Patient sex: M
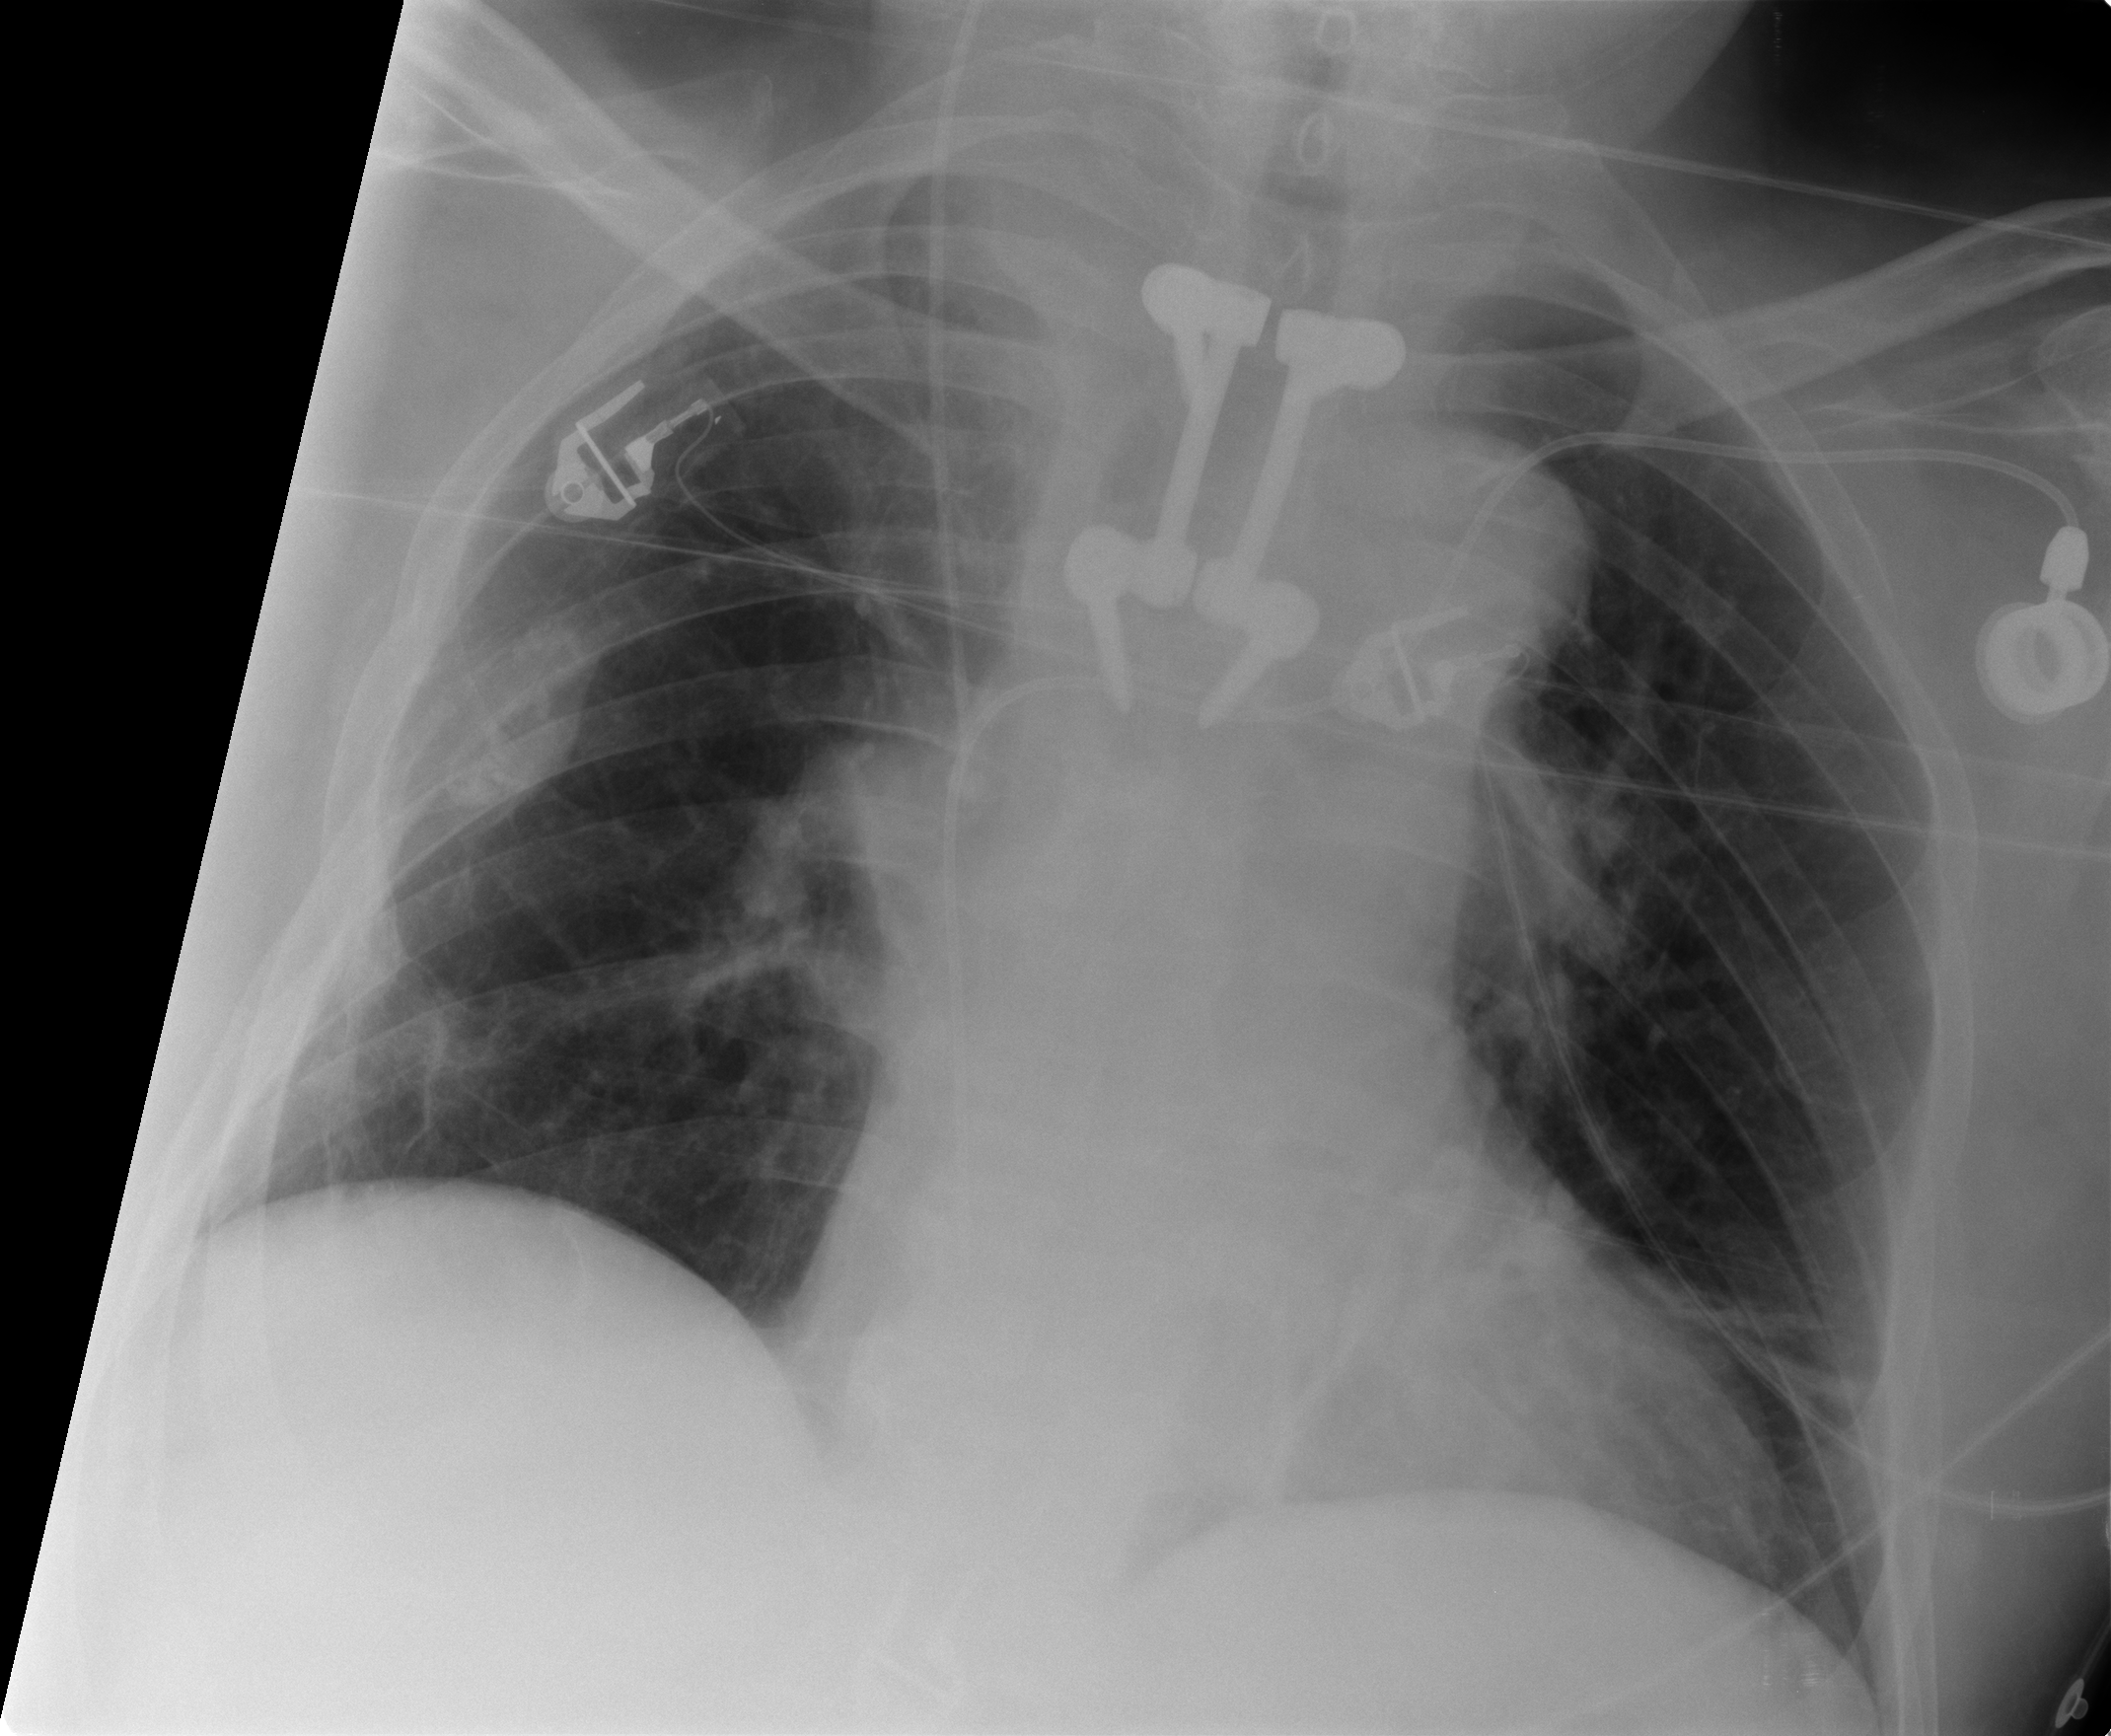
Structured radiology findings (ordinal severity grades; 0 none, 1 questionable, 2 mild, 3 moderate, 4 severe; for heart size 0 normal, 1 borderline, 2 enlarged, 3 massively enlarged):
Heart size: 0
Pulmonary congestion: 0
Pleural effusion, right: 0
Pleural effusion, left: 0
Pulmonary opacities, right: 0
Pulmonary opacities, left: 0
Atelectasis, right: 2
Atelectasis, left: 2